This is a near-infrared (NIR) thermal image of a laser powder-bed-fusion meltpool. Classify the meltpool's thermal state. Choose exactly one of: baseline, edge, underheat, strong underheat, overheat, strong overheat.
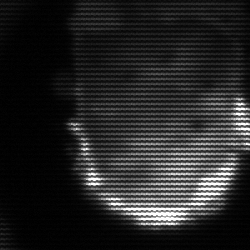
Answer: baseline